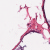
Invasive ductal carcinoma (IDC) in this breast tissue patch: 0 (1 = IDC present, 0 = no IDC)